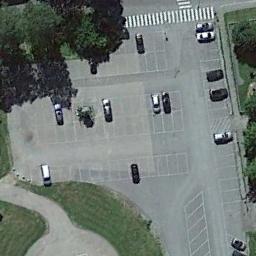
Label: parking_lot